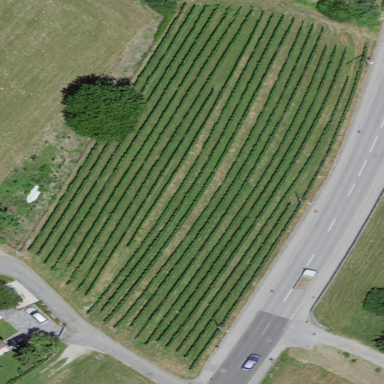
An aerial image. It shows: Vineyard growing grapes.